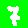
Digit: 7